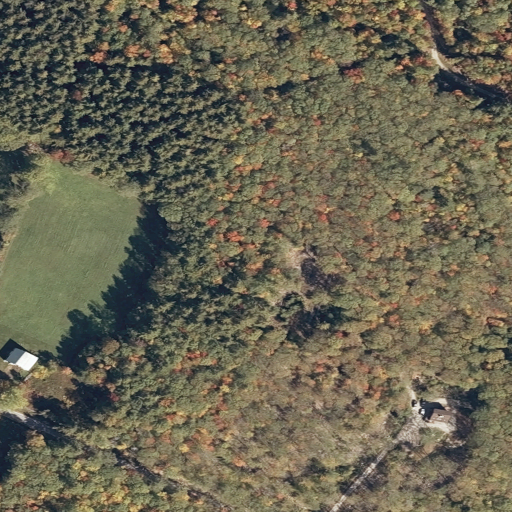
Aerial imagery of mountain in Maine named Eastman Hill containing deciduous forest, mixed forest, pasture, evergreen forest, open development, and low intensity development